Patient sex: F
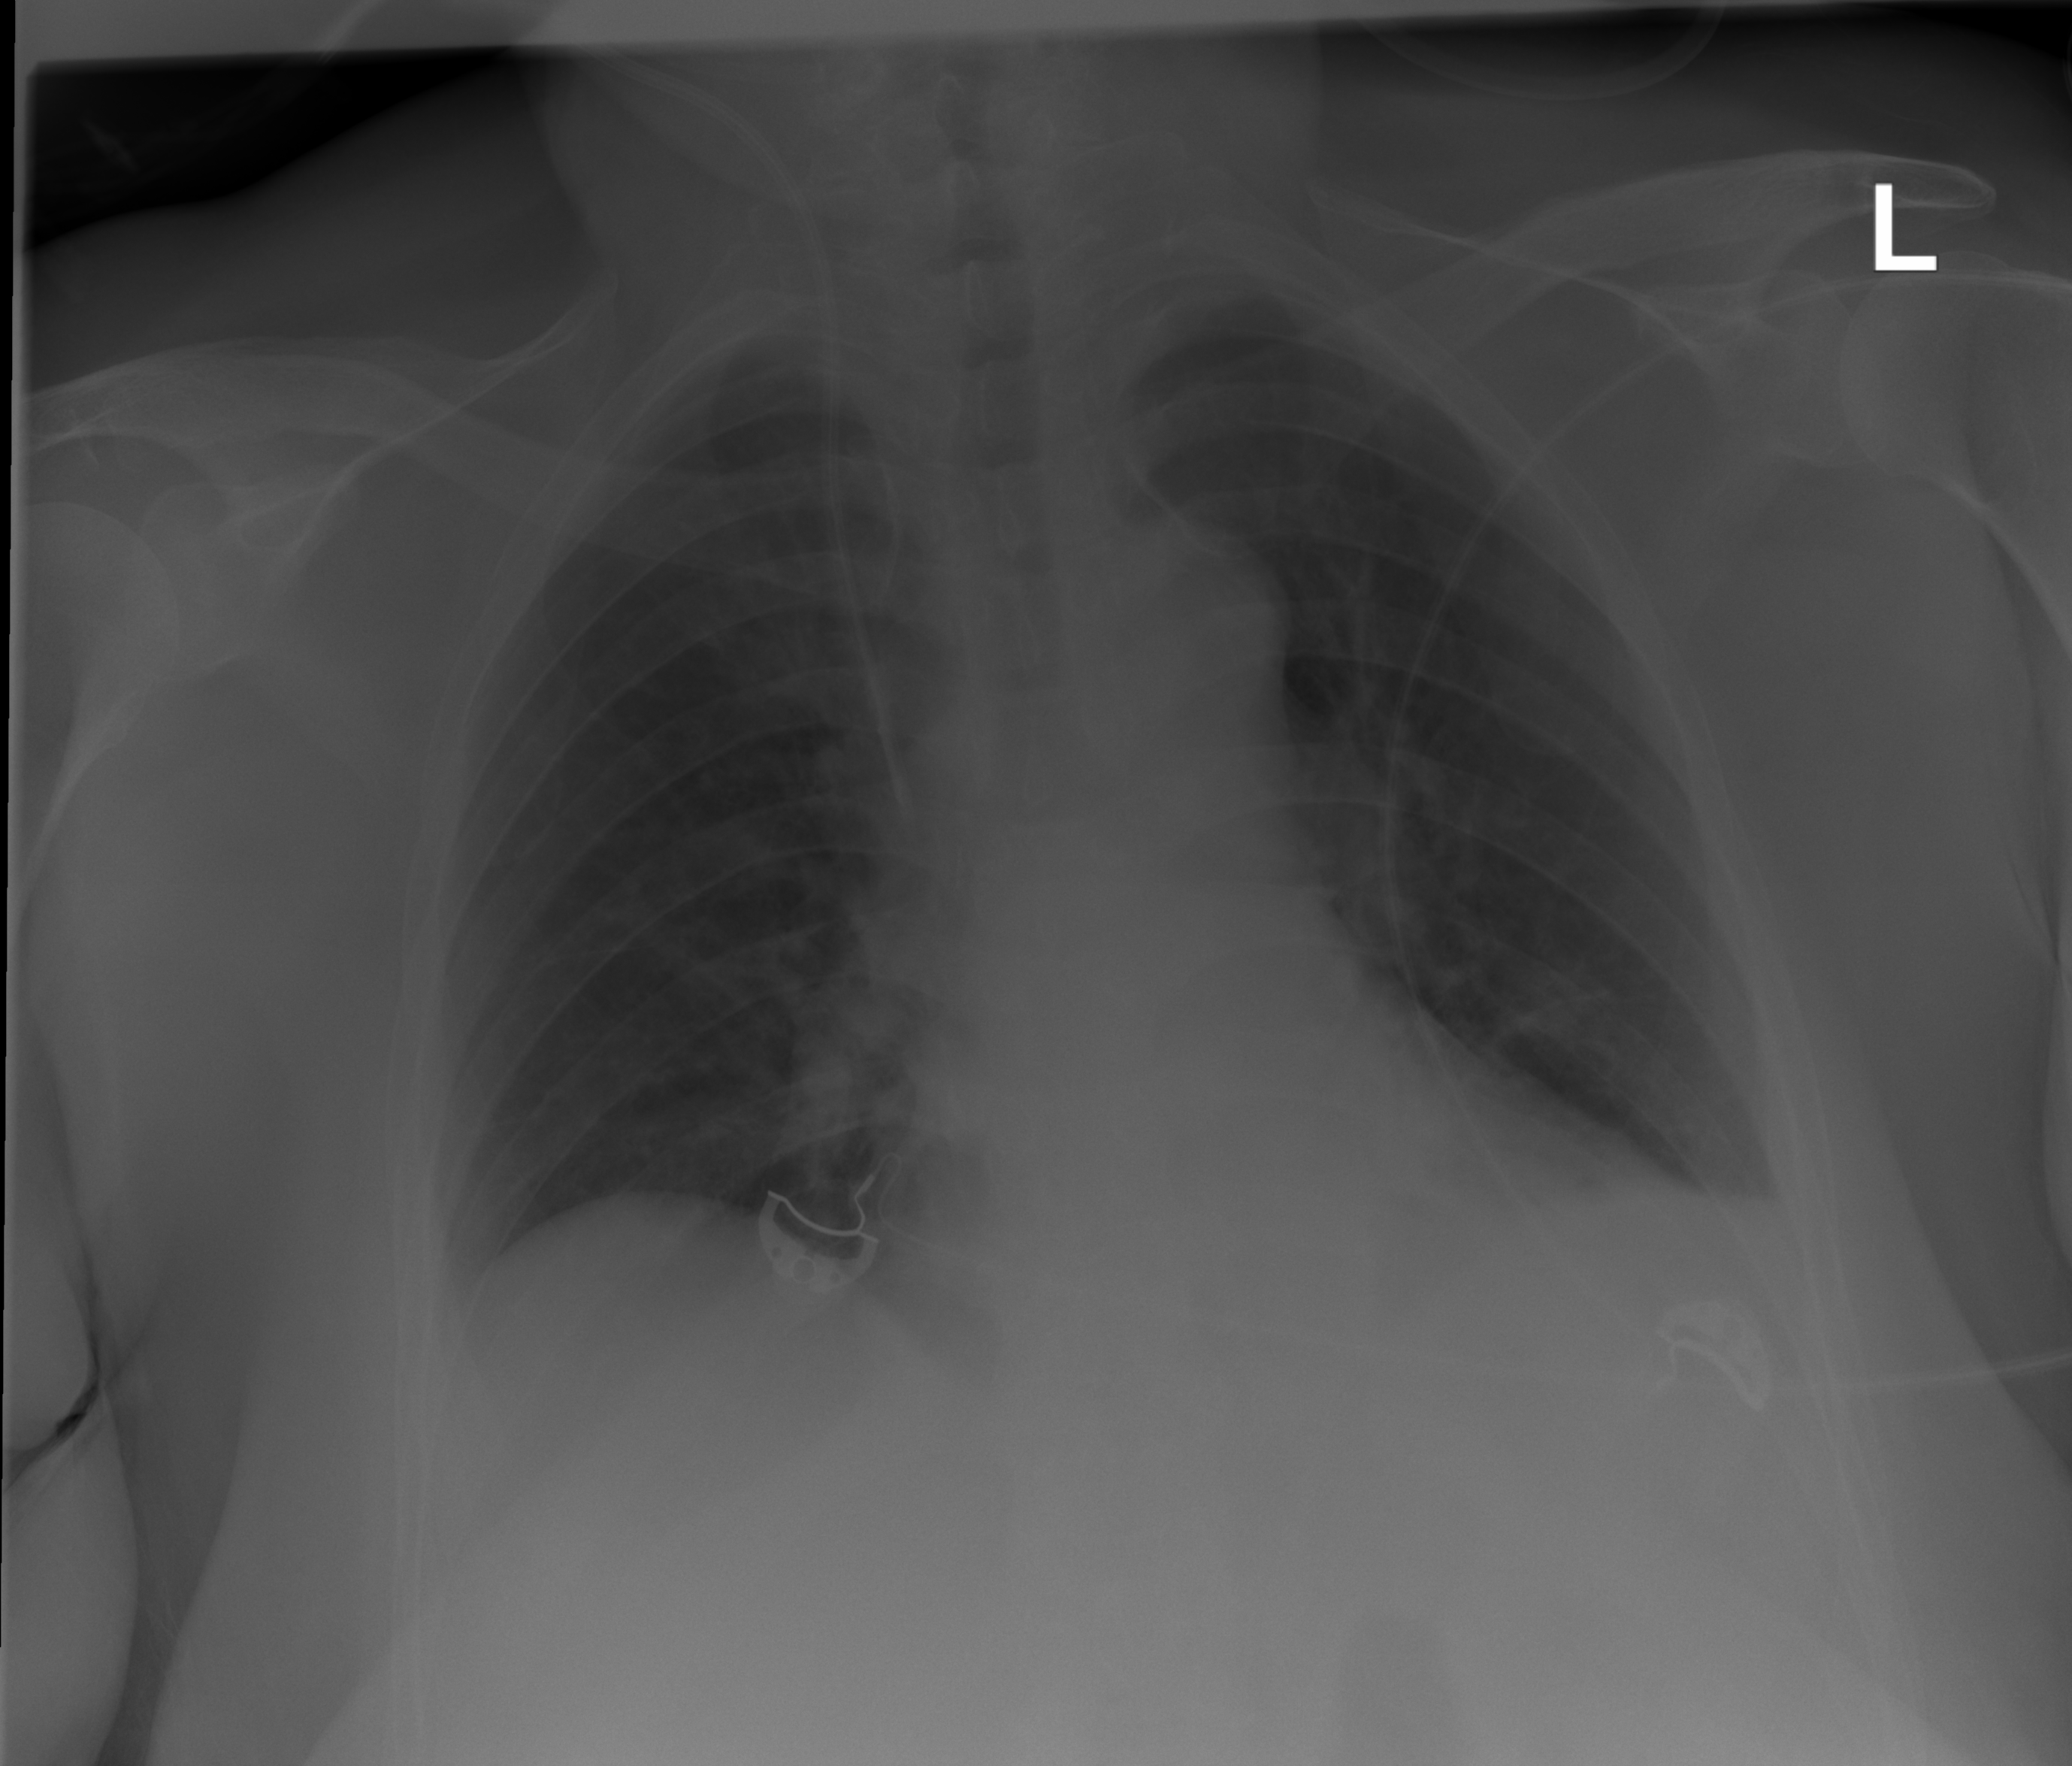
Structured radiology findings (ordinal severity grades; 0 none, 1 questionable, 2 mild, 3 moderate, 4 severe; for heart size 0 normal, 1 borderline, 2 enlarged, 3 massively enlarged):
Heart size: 1
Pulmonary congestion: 0
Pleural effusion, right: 0
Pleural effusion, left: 0
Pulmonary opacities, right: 0
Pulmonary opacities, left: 0
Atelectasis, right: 2
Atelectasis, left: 2